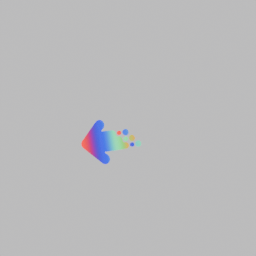
Label: decoration